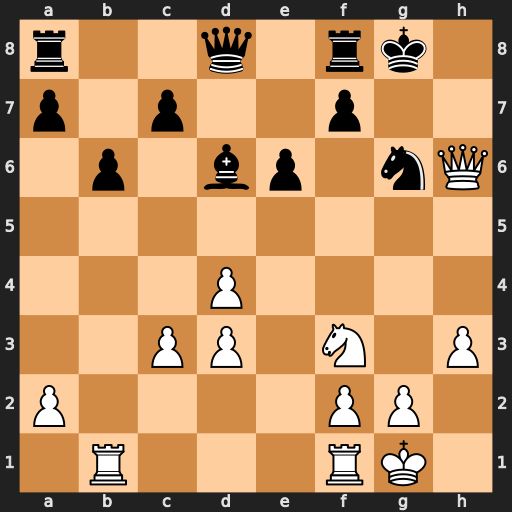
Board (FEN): r2q1rk1/p1p2p2/1p1bp1nQ/8/3P4/2PP1N1P/P4PP1/1R3RK1
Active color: w
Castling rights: -
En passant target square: -
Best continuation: Ng5 Qxg5 Qxg5